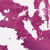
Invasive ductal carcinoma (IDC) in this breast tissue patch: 0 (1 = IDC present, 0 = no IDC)